Interaction volume radius: 10 \u00c5
Interaction volume height: 15 \u00c5
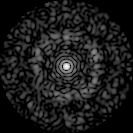
Disorder parameter: 0.8162